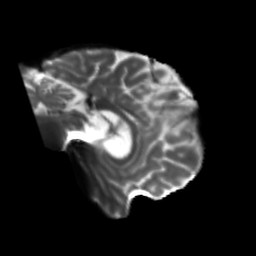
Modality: T2w
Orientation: sagittal
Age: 58
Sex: male
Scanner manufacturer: siemens
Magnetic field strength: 3 T
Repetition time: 5.47 s
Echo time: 0.0854 s